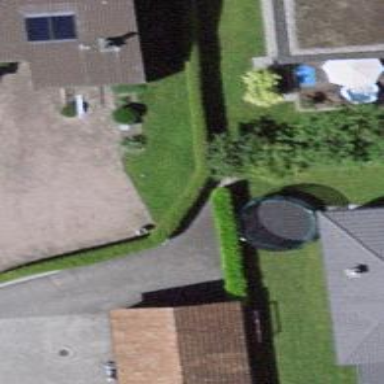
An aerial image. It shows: Hedge acting as barrier.